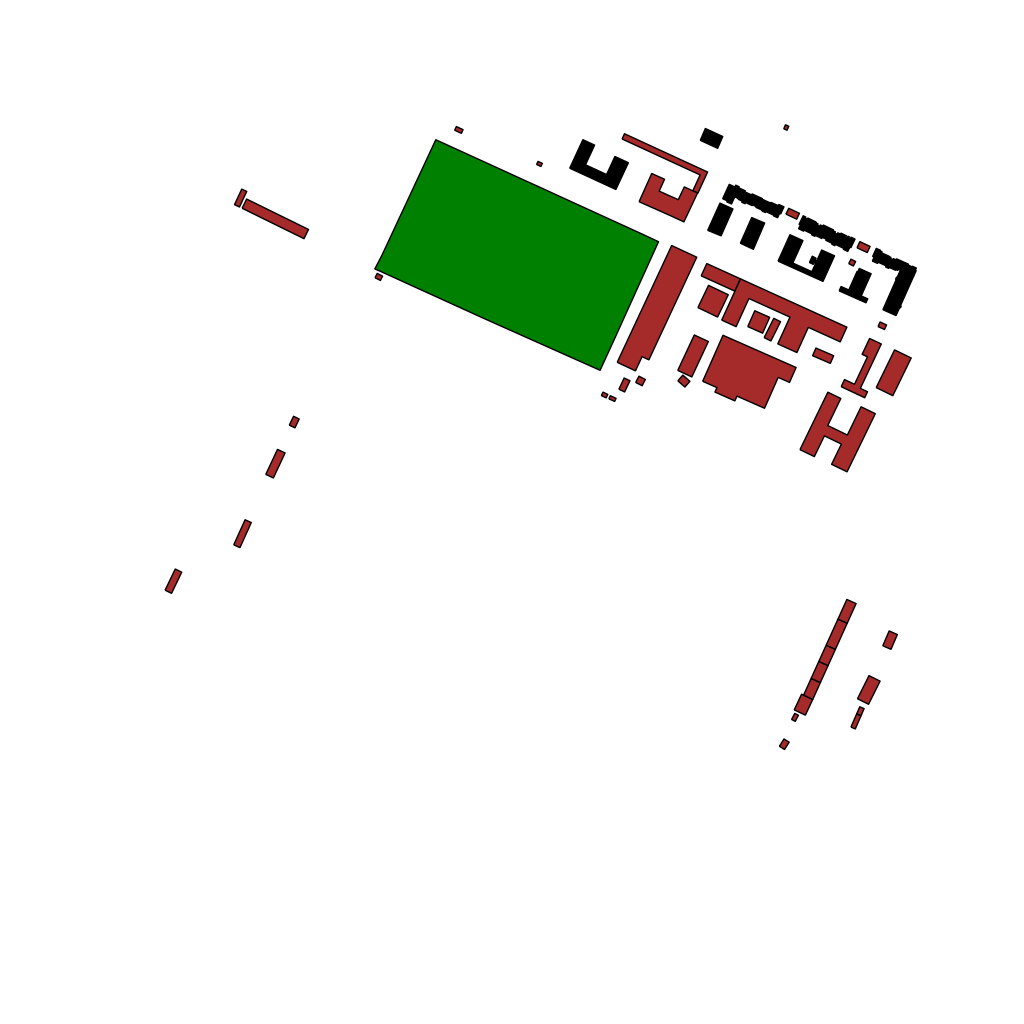
Tags: overhead vector_map, industrial, recreation, residential, special, historical, soviet, individual_rise, low_rise, density_1, Building, Facility, Park, 1.0 km²